Question: A code below creates a single 'QListView'. Clicking its item should delete it from .model(). While an item gets deleted there is 'IndexError: list index out of range'. What is wrong with the code?

'''
import os,sys
from PyQt4 import QtCore, QtGui
app=QtGui.QApplication(sys.argv)
elements={'Animals':{1:'Bison',2:'Panther',3:'Elephant'},'Birds':{1:'Duck',2:'Hawk',3:'Pigeon'},'Fish':{1:'Shark',2:'Salmon',3:'Piranha'}}
class Model(QtCore.QAbstractListModel):
def __init__(self):
QtCore.QAbstractListModel.__init__(self)
self.items=[]
self.modelDict={}
def rowCount(self, parent=QtCore.QModelIndex()):
return len(self.modelDict)
def data(self, index, role):
if index.isValid():
if role==QtCore.Qt.ItemDataRole:
key=str(index.data().toString())
returnedValue=self.modelDict.get(key)
return QtCore.QVariant(returnedValue)
elif role==QtCore.Qt.DisplayRole:
row=index.row()
itemTitle=self.items[row]
return QtCore.QVariant(itemTitle)
def addItems(self):
for key in self.modelDict:
index=QtCore.QModelIndex()
self.beginInsertRows(index, 0, 0)
self.items.append(key)
inst=self.modelDict.get(key)
self.setData(index, QtCore.QVariant(inst), QtCore.Qt.DisplayRole)
self.endInsertRows()
def removeByIndex(self, index):
if index.isValid():
row=index.row()
self.beginRemoveRows(QtCore.QModelIndex(), row, 0)
self.items=[each for i,each in enumerate(self.items[:]) if i!=row]
self.endRemoveRows()
class ListView(QtGui.QListView):
def __init__(self):
super(ListView, self).__init__()
self.model= Model()
self.model.modelDict=elements
self.model.addItems()
self.setModel(self.model)
self.clicked.connect(self.itemClicked)
self.show()
def itemClicked(self, index):
itemTitle=self.model.data(index, QtCore.Qt.DisplayRole).toString()
itemData=self.model.data(index, QtCore.Qt.ItemDataRole).toPyObject()
print 'itemTitle: "%s" itemData: %s'%(itemTitle,itemData)
self.model.removeByIndex(index)
window=ListView()
sys.exit(app.exec_())
'''
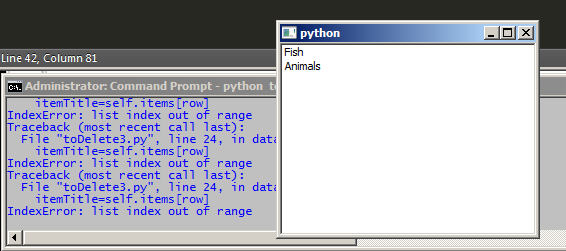
Answer: You were deleting rows without updating the rowCount; and latterly this led to empty elements where you were not supplying data. This works (note that I have removed the QVariants, for simplicity):
'''
class Model(QtCore.QAbstractListModel):
def __init__(self):
QtCore.QAbstractListModel.__init__(self)
self.items=[]
self.modelDict={}
def rowCount(self, parent=QtCore.QModelIndex()):
return len(self.items)
def data(self, index, role):
if index.isValid():
if role==QtCore.Qt.ItemDataRole:
key=str(index.data().toString())
returnedValue=self.modelDict.get(key)
return QtCore.QVariant(returnedValue)
elif role==QtCore.Qt.DisplayRole:
row=index.row()
itemTitle=self.items[row]
return itemTitle
def addItems(self):
for key in self.modelDict:
index=QtCore.QModelIndex()
self.beginInsertRows(index, 0, 0)
self.items.append(key)
inst=self.modelDict.get(key)
self.setData(index, inst, QtCore.Qt.DisplayRole)
self.endInsertRows()
def removeByIndex(self, index):
if index.isValid():
row=index.row()
self.beginRemoveRows(QtCore.QModelIndex(), row, 0)
self.items=[each for i,each in enumerate(self.items[:]) if i!=row]
self.endRemoveRows()
class ListView(QtGui.QListView):
def __init__(self):
super(ListView, self).__init__()
self.model= Model()
self.model.modelDict=elements
self.model.addItems()
self.setModel(self.model)
self.clicked.connect(self.itemClicked)
self.show()
def itemClicked(self, index):
itemTitle=str(self.model.data(index, QtCore.Qt.DisplayRole))
print 'itemTitle: "%s"'%(itemTitle)
self.model.removeByIndex(index)
'''